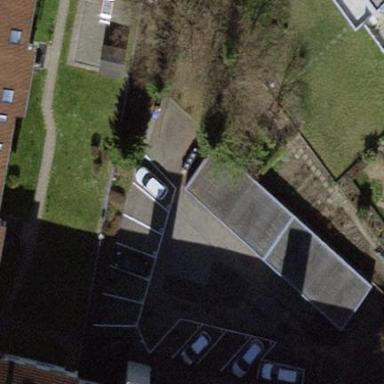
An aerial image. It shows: Group of garages.